Question: I am working on an online sales monitoring system for Shopping mall tenants in different locations, using an existing system which I am only to upgrade and modify. All Sales transactions are to be summed up including the discounts as default, Only to exempt the discount to the total summation of sales when the discount is APPROVED. My question will focus on that transaction -
Here's the preview of existing database structure for your reference.

I would like to get the sales report of Location1 with 2 tenants for the month of January 2014, CMJOLL13 (tenant1) discounts for are approved, CMMISL13 (tenant2) discounts for are approved.
I should get the total monthly sales report of that location listing the 2 tenants total sales, considering the discounts deductions and inclusions.
'''
Daily Table
Tenantcode Date Other Cash Charge Gift GrossSales
(Formulated column)
CMJOLL13 01/01/2014 100 100 100 100 300
CMJOLL13 01/02/2014 100 100 100 100 400
CMJOLL13 01/03/2014 100 100 100 100 300
and so on
CMMISL13 01/01/2014 100 100 100 100 300
CMMISL13 01/02/2014 100 100 100 100 300
CMMISL13 01/03/2014 100 100 100 100 400
and so on
Discount Table
Date Tenantcode
01/01/2014 CMJOLL13
01/03/2014 CMJOLL13
01/01/2014 CMMISL13
01/02/2014 CMMISL13
'''
## Desired / Right Output
'''
Monthly Table (Jan 2014) - will display the summation amount based on the example only
Tenantcode GrossSales
CMMISL13 1000
CMJOLL13 1000
'''
---
'''
select a.tenantcode, convert(varchar(10), a.date, 101) as Date,
SUM(a.other) as Other, SUM(a.CASH) as Cash,
SUM(a.CHARGE) AS Charge, SUM(a.GIFT) AS Gift,
case
when a.date IN (select Z.date from discount Z inner join daily a on z.date = a.date and z.tenantcode = a.tenantcode where Z.date between '01/01/2014' and '01/31/2014' and a.location = 1)
THEN (SUM(a.cash) + SUM(a.charge) + SUM(a.gift))
ELSE (SUM(a.cash) + SUM(a.charge) + SUM(a.gift) + SUM(a.other))
END as GrossSales
into #MonthlyTemp
from TENANT b inner join LOCATION c on b.location=c.location inner join DAILY a on a.tenantcode=b.tenantcode
where a.location = 1 AND
a.date BETWEEN '02/01/2014' and '02/28/2014'
GROUP BY a.tenantcode , a.date
SELECT tenantcode, SUM(GrossSales)
from #MonthlyTemp
where LOCATION = 1 AND
date BETWEEN '01/01/2014' and '01/31/2014'
group by tenantcode
'''
'''
Tenantcode GrossSales
CMMISL13 900
CMJOLL13 900
'''
Obviously it does not return the right desired output. . I have used temp table in the above code, Now I am thinking of using While loop in sql to test it per location.
Any help will be appreciated. Hoping for your expert advice. Have a great day ahead!
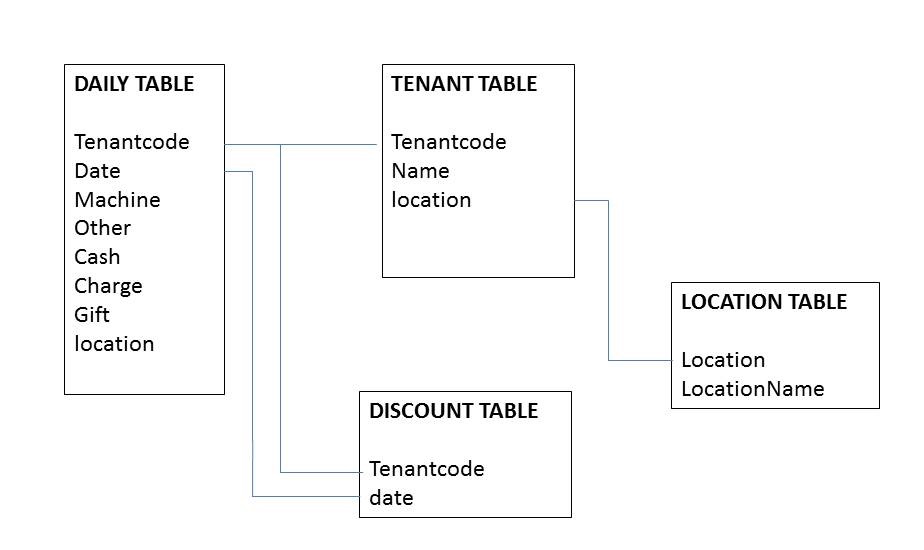
Answer: You can use this query for updating the GrossSales column in table.
'''
UPDATE A
SET GrossSales = A.Cash + A.Charge + A.Gift + CASE WHEN A.TenantCode IS NOT NULL THEN A.Other ELSE 0
FROM Daily A LEFT JOIN Discount B on A.Date = B.Date and A.TenantCode = B.TenantCode
'''
If GrossSales is not really a column, you can make use of temp table.
'''
select *, 0 GrossSales
INTO #Daily
FROM Daily
UPDATE A
SET GrossSales = A.Cash + A.Charge + A.Gift + CASE WHEN A.TenantCode IS NOT NULL THEN A.Other ELSE 0
FROM #Daily A LEFT JOIN Discount B on A.Date = B.Date and A.TenantCode = B.TenantCode
UPDATE A
SET A.GrossSales = B.GrossSales
FROM Consolidated A JOIN (SELECT TenantCode, SUM(GrossSales) FROM #Daily GROUP BY TenantCode) B
ON A.TenantCode = B.TenantCode
'''